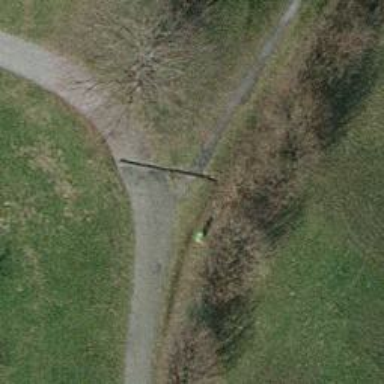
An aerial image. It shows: Guidepost providing information.